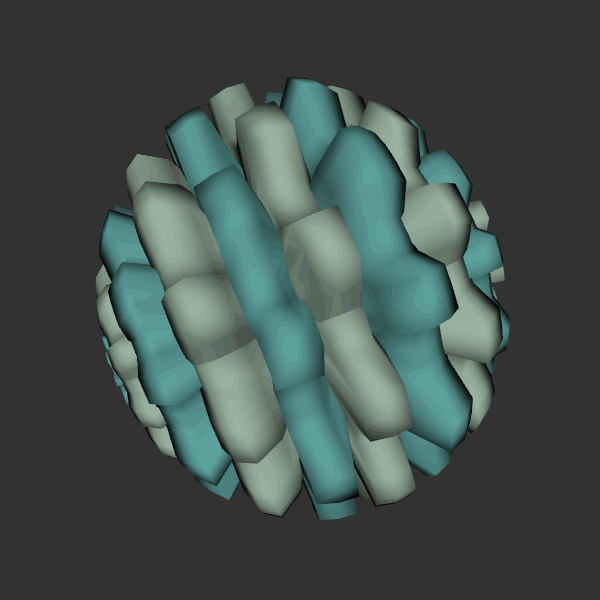
Background: dark